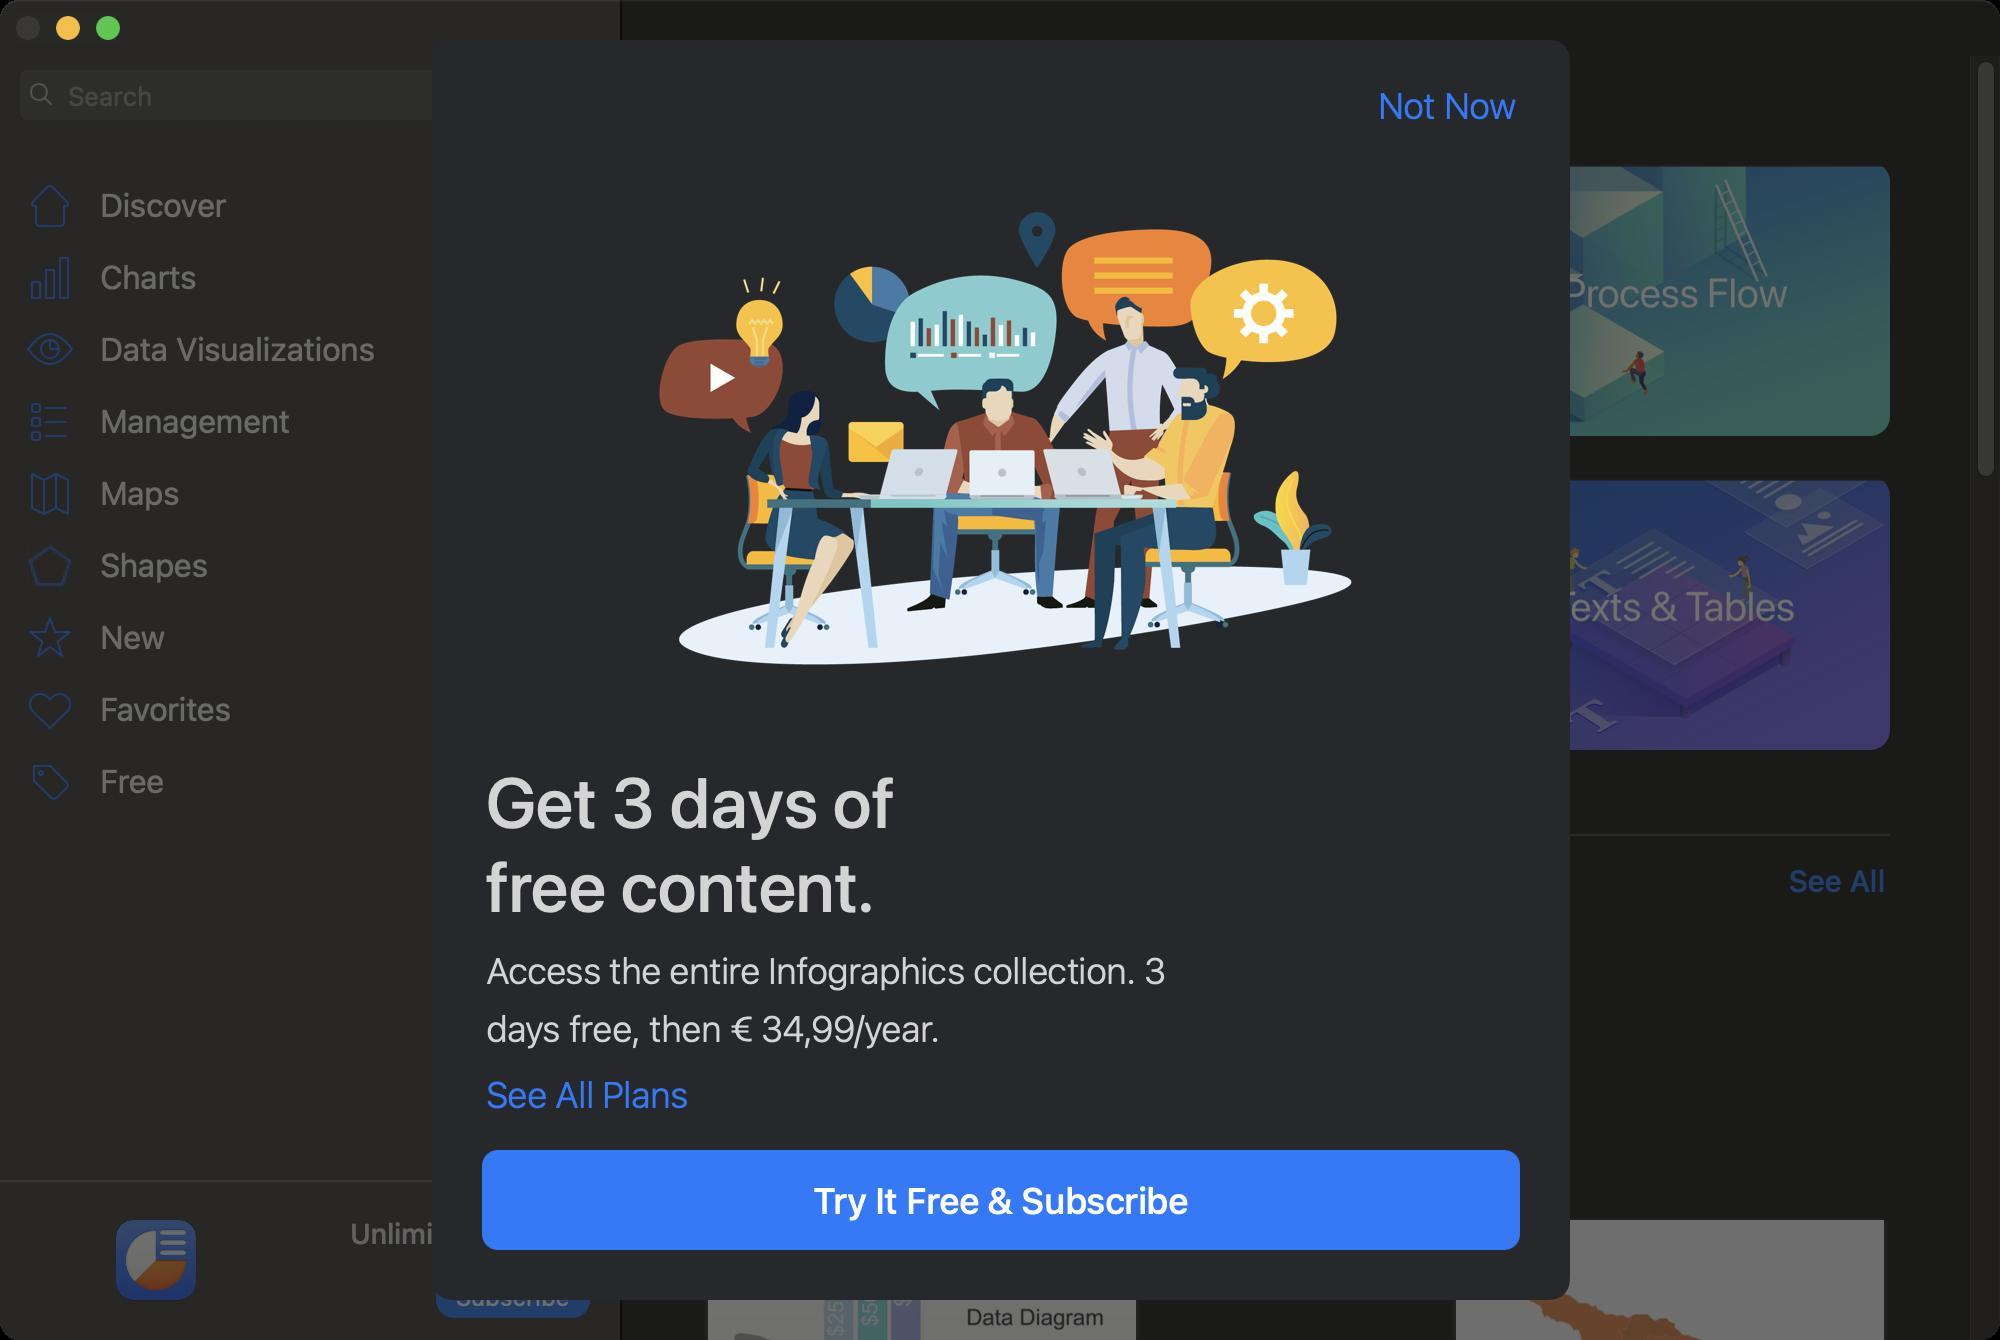
Accessibility tree:
{"name": "", "role": "AXWindow", "description": null, "role_description": "standard window", "value": null, "position": "163.00;249.00", "size": "1000;670", "children": [{"name": null, "role": "AXSplitGroup", "description": null, "role_description": "split group", "value": null, "position": "0.00;0.00", "size": "1000;670", "children": [{"name": null, "role": "AXScrollArea", "description": null, "role_description": "scroll area", "value": null, "position": "10.00;85.00", "size": "290;505", "children": [{"name": null, "role": "AXTable", "description": null, "role_description": "table", "value": null, "position": "10.00;85.00", "size": "290;505", "children": [{"name": null, "role": "AXRow", "description": null, "role_description": "table row", "value": null, "position": "10.00;85.00", "size": "290;36", "children": [{"name": null, "role": "AXCell", "description": null, "role_description": "cell", "value": null, "position": "10.00;85.00", "size": "290;36", "children": [{"name": null, "role": "AXImage", "description": "Discover", "role_description": "image", "value": null, "position": "13.50;91.50", "size": "23;23", "children": []}, {"name": null, "role": "AXStaticText", "description": null, "role_description": "text", "value": "Discover", "position": "48.00;93.50", "size": "254;19", "children": []}]}]}, {"name": null, "role": "AXRow", "description": null, "role_description": "table row", "value": null, "position": "10.00;121.00", "size": "290;36", "children": [{"name": null, "role": "AXCell", "description": null, "role_description": "cell", "value": null, "position": "10.00;121.00", "size": "290;36", "children": [{"name": null, "role": "AXImage", "description": "com.graphicnode.infographicspr", "role_description": "image", "value": null, "position": "13.50;127.50", "size": "23;23", "children": []}, {"name": null, "role": "AXStaticText", "description": null, "role_description": "text", "value": "Charts", "position": "48.00;129.50", "size": "254;19", "children": []}]}]}, {"name": null, "role": "AXRow", "description": null, "role_description": "table row", "value": null, "position": "10.00;157.00", "size": "290;36", "children": [{"name": null, "role": "AXCell", "description": null, "role_description": "cell", "value": null, "position": "10.00;157.00", "size": "290;36", "children": [{"name": null, "role": "AXImage", "description": "com.graphicnode.infographicspr", "role_description": "image", "value": null, "position": "13.50;163.50", "size": "23;23", "children": []}, {"name": null, "role": "AXStaticText", "description": null, "role_description": "text", "value": "Data Visualizations", "position": "48.00;165.50", "size": "254;19", "children": []}]}]}, {"name": null, "role": "AXRow", "description": null, "role_description": "table row", "value": null, "position": "10.00;193.00", "size": "290;36", "children": [{"name": null, "role": "AXCell", "description": null, "role_description": "cell", "value": null, "position": "10.00;193.00", "size": "290;36", "children": [{"name": null, "role": "AXImage", "description": "com.graphicnode.infographicspr", "role_description": "image", "value": null, "position": "13.50;199.50", "size": "23;23", "children": []}, {"name": null, "role": "AXStaticText", "description": null, "role_description": "text", "value": "Management", "position": "48.00;201.50", "size": "254;19", "children": []}]}]}, {"name": null, "role": "AXRow", "description": null, "role_description": "table row", "value": null, "position": "10.00;229.00", "size": "290;36", "children": [{"name": null, "role": "AXCell", "description": null, "role_description": "cell", "value": null, "position": "10.00;229.00", "size": "290;36", "children": [{"name": null, "role": "AXImage", "description": "com.graphicnode.infographicspr", "role_description": "image", "value": null, "position": "13.50;235.50", "size": "23;23", "children": []}, {"name": null, "role": "AXStaticText", "description": null, "role_description": "text", "value": "Maps", "position": "48.00;237.50", "size": "254;19", "children": []}]}]}, {"name": null, "role": "AXRow", "description": null, "role_description": "table row", "value": null, "position": "10.00;265.00", "size": "290;36", "children": [{"name": null, "role": "AXCell", "description": null, "role_description": "cell", "value": null, "position": "10.00;265.00", "size": "290;36", "children": [{"name": null, "role": "AXImage", "description": "com.graphicnode.infographicspr", "role_description": "image", "value": null, "position": "13.50;271.50", "size": "23;23", "children": []}, {"name": null, "role": "AXStaticText", "description": null, "role_description": "text", "value": "Shapes", "position": "48.00;273.50", "size": "254;19", "children": []}]}]}, {"name": null, "role": "AXRow", "description": null, "role_description": "table row", "value": null, "position": "10.00;301.00", "size": "290;36", "children": [{"name": null, "role": "AXCell", "description": null, "role_description": "cell", "value": null, "position": "10.00;301.00", "size": "290;36", "children": [{"name": null, "role": "AXImage", "description": "New", "role_description": "image", "value": null, "position": "13.50;307.50", "size": "23;23", "children": []}, {"name": null, "role": "AXStaticText", "description": null, "role_description": "text", "value": "New", "position": "48.00;309.50", "size": "254;19", "children": []}]}]}, {"name": null, "role": "AXRow", "description": null, "role_description": "table row", "value": null, "position": "10.00;337.00", "size": "290;36", "children": [{"name": null, "role": "AXCell", "description": null, "role_description": "cell", "value": null, "position": "10.00;337.00", "size": "290;36", "children": [{"name": null, "role": "AXImage", "description": "Favorites", "role_description": "image", "value": null, "position": "13.50;343.50", "size": "23;23", "children": []}, {"name": null, "role": "AXStaticText", "description": null, "role_description": "text", "value": "Favorites", "position": "48.00;345.50", "size": "254;19", "children": []}]}]}, {"name": null, "role": "AXRow", "description": null, "role_description": "table row", "value": null, "position": "10.00;373.00", "size": "290;36", "children": [{"name": null, "role": "AXCell", "description": null, "role_description": "cell", "value": null, "position": "10.00;373.00", "size": "290;36", "children": [{"name": null, "role": "AXImage", "description": "Free", "role_description": "image", "value": null, "position": "13.50;379.50", "size": "23;23", "children": []}, {"name": null, "role": "AXStaticText", "description": null, "role_description": "text", "value": "Free", "position": "48.00;381.50", "size": "254;19", "children": []}]}]}, {"name": null, "role": "AXColumn", "description": null, "role_description": "column", "value": null, "position": "10.00;85.00", "size": "290;505", "children": []}]}]}, {"name": null, "role": "AXTextField", "description": null, "role_description": "text field", "value": null, "position": "32.00;39.00", "size": "268;17", "children": []}, {"name": null, "role": "AXUnknown", "description": "Subscribe", "role_description": "unknown", "value": null, "position": "218.00;637.00", "size": "77;22", "children": [{"name": null, "role": "AXImage", "description": "BuyButtonBlue", "role_description": "image", "value": null, "position": "218.00;637.00", "size": "77;22", "children": []}, {"name": null, "role": "AXStaticText", "description": null, "role_description": "text", "value": "Subscribe", "position": "226.00;640.00", "size": "61;16", "children": []}]}, {"name": null, "role": "AXStaticText", "description": null, "role_description": "text", "value": "Unlimited Access", "position": "173.00;607.00", "size": "124;25", "children": []}, {"name": null, "role": "AXImage", "description": "", "role_description": "image", "value": null, "position": "25.00;605.00", "size": "105;50", "children": []}, {"name": null, "role": "AXSplitter", "description": null, "role_description": "splitter", "value": 310.0, "position": "310.00;28.00", "size": "1;642", "children": []}, {"name": null, "role": "AXScrollArea", "description": null, "role_description": "scroll area", "value": null, "position": "311.00;28.00", "size": "689;642", "children": [{"name": null, "role": "AXList", "description": null, "role_description": "collection", "value": null, "position": "311.00;28.00", "size": "674;2013", "children": [{"name": null, "role": "AXList", "description": null, "role_description": "section", "value": null, "position": "311.00;28.00", "size": "674;347", "children": [{"name": null, "role": "AXStaticText", "description": null, "role_description": "text", "value": null, "position": "311.00;28.00", "size": "674;53", "children": []}, {"name": null, "role": "AXGroup", "description": null, "role_description": "group", "value": null, "position": "351.00;81.00", "size": "220;137", "children": [{"name": null, "role": "AXImage", "description": "", "role_description": "image", "value": null, "position": "351.00;-606.00", "size": "220;824", "children": []}]}, {"name": null, "role": "AXGroup", "description": null, "role_description": "group", "value": null, "position": "725.00;81.00", "size": "220;137", "children": [{"name": null, "role": "AXImage", "description": "", "role_description": "image", "value": null, "position": "725.00;-606.00", "size": "220;824", "children": []}]}, {"name": null, "role": "AXGroup", "description": null, "role_description": "group", "value": null, "position": "351.00;238.00", "size": "220;137", "children": [{"name": null, "role": "AXImage", "description": "", "role_description": "image", "value": null, "position": "351.00;-449.00", "size": "220;824", "children": []}]}, {"name": null, "role": "AXGroup", "description": null, "role_description": "group", "value": null, "position": "725.00;238.00", "size": "220;137", "children": [{"name": null, "role": "AXImage", "description": "", "role_description": "image", "value": null, "position": "725.00;-449.00", "size": "220;824", "children": []}]}]}, {"name": null, "role": "AXList", "description": "Popular", "role_description": "section", "value": null, "position": "311.00;415.00", "size": "674;773", "children": [{"name": null, "role": "AXGroup", "description": null, "role_description": "group", "value": null, "position": "311.00;415.00", "size": "674;53", "children": [{"name": null, "role": "AXStaticText", "description": null, "role_description": "text", "value": "Popular", "position": "351.00;423.00", "size": "634;35", "children": []}, {"name": "See_All", "role": "AXButton", "description": null, "role_description": "button", "value": null, "position": "892.00;431.00", "size": "53;19", "children": []}]}, {"name": null, "role": "AXGroup", "description": null, "role_description": "group", "value": null, "position": "351.00;468.00", "size": "220;350", "children": [{"name": null, "role": "AXUnknown", "description": "Get", "role_description": "unknown", "value": null, "position": "440.50;796.00", "size": "41;22", "children": [{"name": null, "role": "AXImage", "description": "BuyButtonBlue", "role_description": "image", "value": null, "position": "440.50;796.00", "size": "41;22", "children": []}, {"name": null, "role": "AXStaticText", "description": null, "role_description": "text", "value": "Get", "position": "449.00;799.00", "size": "24;16", "children": []}]}, {"name": null, "role": "AXStaticText", "description": null, "role_description": "text", "value": " Bar Chart 7", "position": "424.50;774.00", "size": "73;16", "children": []}, {"name": null, "role": "AXImage", "description": "", "role_description": "image", "value": null, "position": "354.00;469.00", "size": "214;299", "children": []}]}, {"name": null, "role": "AXGroup", "description": null, "role_description": "group", "value": null, "position": "725.00;468.00", "size": "220;350", "children": [{"name": null, "role": "AXUnknown", "description": "Get", "role_description": "unknown", "value": null, "position": "814.50;796.00", "size": "41;22", "children": [{"name": null, "role": "AXImage", "description": "BuyButtonBlue", "role_description": "image", "value": null, "position": "814.50;796.00", "size": "41;22", "children": []}, {"name": null, "role": "AXStaticText", "description": null, "role_description": "text", "value": "Get", "position": "823.00;799.00", "size": "24;16", "children": []}]}, {"name": null, "role": "AXStaticText", "description": null, "role_description": "text", "value": " Georgia", "position": "808.50;774.00", "size": "53;16", "children": []}, {"name": null, "role": "AXImage", "description": "", "role_description": "image", "value": null, "position": "728.00;469.00", "size": "214;299", "children": []}]}, {"name": null, "role": "AXGroup", "description": null, "role_description": "group", "value": null, "position": "351.00;838.00", "size": "220;350", "children": [{"name": null, "role": "AXUnknown", "description": "Get", "role_description": "unknown", "value": null, "position": "-163.00;850.00", "size": "46;18", "children": [{"name": null, "role": "AXImage", "description": "BuyButtonBlue", "role_description": "image", "value": null, "position": "-163.00;868.00", "size": "0;0", "children": []}, {"name": null, "role": "AXStaticText", "description": null, "role_description": "text", "value": "Get", "position": "-163.00;858.00", "size": "10;10", "children": []}]}, {"name": null, "role": "AXStaticText", "description": null, "role_description": "text", "value": " Line Shape 9", "position": "-163.00;868.00", "size": "0;0", "children": []}, {"name": null, "role": "AXImage", "description": "thumbnailPlaceholder", "role_description": "image", "value": null, "position": "-163.00;868.00", "size": "0;0", "children": []}]}, {"name": null, "role": "AXGroup", "description": null, "role_description": "group", "value": null, "position": "725.00;838.00", "size": "220;350", "children": [{"name": null, "role": "AXUnknown", "description": "Get", "role_description": "unknown", "value": null, "position": "-163.00;850.00", "size": "46;18", "children": [{"name": null, "role": "AXImage", "description": "BuyButtonBlue", "role_description": "image", "value": null, "position": "-163.00;868.00", "size": "0;0", "children": []}, {"name": null, "role": "AXStaticText", "description": null, "role_description": "text", "value": "Get", "position": "-163.00;858.00", "size": "10;10", "children": []}]}, {"name": null, "role": "AXStaticText", "description": null, "role_description": "text", "value": " Togo", "position": "-163.00;868.00", "size": "0;0", "children": []}, {"name": null, "role": "AXImage", "description": "thumbnailPlaceholder", "role_description": "image", "value": null, "position": "-163.00;868.00", "size": "0;0", "children": []}]}]}, {"name": null, "role": "AXList", "description": "Free", "role_description": "section", "value": null, "position": "311.00;1228.00", "size": "674;773", "children": [{"name": null, "role": "AXGroup", "description": null, "role_description": "group", "value": null, "position": "311.00;1228.00", "size": "674;53", "children": [{"name": null, "role": "AXStaticText", "description": null, "role_description": "text", "value": "Free", "position": "311.00;1254.00", "size": "4;27", "children": []}, {"name": "See_All", "role": "AXButton", "description": null, "role_description": "button", "value": null, "position": "311.00;1281.00", "size": "0;0", "children": []}]}, {"name": null, "role": "AXGroup", "description": null, "role_description": "group", "value": null, "position": "351.00;1281.00", "size": "220;350", "children": [{"name": null, "role": "AXUnknown", "description": "Open", "role_description": "unknown", "value": null, "position": "-163.00;850.00", "size": "56;18", "children": [{"name": null, "role": "AXImage", "description": "BuyButtonBlue", "role_description": "image", "value": null, "position": "-163.00;868.00", "size": "0;0", "children": []}, {"name": null, "role": "AXStaticText", "description": null, "role_description": "text", "value": "Open", "position": "-163.00;858.00", "size": "10;10", "children": []}]}, {"name": null, "role": "AXStaticText", "description": null, "role_description": "text", "value": " Geometric Shape 27", "position": "-163.00;868.00", "size": "0;0", "children": []}, {"name": null, "role": "AXImage", "description": "thumbnailPlaceholder", "role_description": "image", "value": null, "position": "-163.00;868.00", "size": "0;0", "children": []}]}, {"name": null, "role": "AXGroup", "description": null, "role_description": "group", "value": null, "position": "725.00;1281.00", "size": "220;350", "children": [{"name": null, "role": "AXUnknown", "description": "Open", "role_description": "unknown", "value": null, "position": "-163.00;850.00", "size": "56;18", "children": [{"name": null, "role": "AXImage", "description": "BuyButtonBlue", "role_description": "image", "value": null, "position": "-163.00;868.00", "size": "0;0", "children": []}, {"name": null, "role": "AXStaticText", "description": null, "role_description": "text", "value": "Open", "position": "-163.00;858.00", "size": "10;10", "children": []}]}, {"name": null, "role": "AXStaticText", "description": null, "role_description": "text", "value": " Bar Chart 8", "position": "-163.00;868.00", "size": "0;0", "children": []}, {"name": null, "role": "AXImage", "description": "thumbnailPlaceholder", "role_description": "image", "value": null, "position": "-163.00;868.00", "size": "0;0", "children": []}]}, {"name": null, "role": "AXGroup", "description": null, "role_description": "group", "value": null, "position": "351.00;1651.00", "size": "220;350", "children": [{"name": null, "role": "AXUnknown", "description": "Open", "role_description": "unknown", "value": null, "position": "-163.00;850.00", "size": "56;18", "children": [{"name": null, "role": "AXImage", "description": "BuyButtonBlue", "role_description": "image", "value": null, "position": "-163.00;868.00", "size": "0;0", "children": []}, {"name": null, "role": "AXStaticText", "description": null, "role_description": "text", "value": "Open", "position": "-163.00;858.00", "size": "10;10", "children": []}]}, {"name": null, "role": "AXStaticText", "description": null, "role_description": "text", "value": " Agenda 10", "position": "-163.00;868.00", "size": "0;0", "children": []}, {"name": null, "role": "AXImage", "description": "thumbnailPlaceholder", "role_description": "image", "value": null, "position": "-163.00;868.00", "size": "0;0", "children": []}]}, {"name": null, "role": "AXGroup", "description": null, "role_description": "group", "value": null, "position": "725.00;1651.00", "size": "220;350", "children": [{"name": null, "role": "AXUnknown", "description": "Open", "role_description": "unknown", "value": null, "position": "-163.00;850.00", "size": "56;18", "children": [{"name": null, "role": "AXImage", "description": "BuyButtonBlue", "role_description": "image", "value": null, "position": "-163.00;868.00", "size": "0;0", "children": []}, {"name": null, "role": "AXStaticText", "description": null, "role_description": "text", "value": "Open", "position": "-163.00;858.00", "size": "10;10", "children": []}]}, {"name": null, "role": "AXStaticText", "description": null, "role_description": "text", "value": " Bar Chart 4", "position": "-163.00;868.00", "size": "0;0", "children": []}, {"name": null, "role": "AXImage", "description": "thumbnailPlaceholder", "role_description": "image", "value": null, "position": "-163.00;868.00", "size": "0;0", "children": []}]}]}]}, {"name": null, "role": "AXScrollBar", "description": null, "role_description": "scroll bar", "value": 0.0, "position": "985.00;28.00", "size": "15;642", "children": [{"name": null, "role": "AXValueIndicator", "description": null, "role_description": "value indicator", "value": 0.0, "position": "985.00;30.00", "size": "15;209", "children": []}, {"name": null, "role": "AXButton", "description": null, "role_description": "increment arrow button", "value": null, "position": "985.00;28.00", "size": "0;0", "children": []}, {"name": null, "role": "AXButton", "description": null, "role_description": "decrement arrow button", "value": null, "position": "985.00;28.00", "size": "0;0", "children": []}, {"name": null, "role": "AXButton", "description": null, "role_description": "increment page button", "value": null, "position": "985.00;239.50", "size": "15;430", "children": []}, {"name": null, "role": "AXButton", "description": null, "role_description": "decrement page button", "value": null, "position": "985.00;28.00", "size": "15;2", "children": []}]}]}]}, {"name": null, "role": "AXButton", "description": null, "role_description": "close button", "value": null, "position": "7.00;6.00", "size": "14;16", "children": []}, {"name": null, "role": "AXButton", "description": null, "role_description": "zoom button", "value": null, "position": "47.00;6.00", "size": "14;16", "children": [{"name": null, "role": "AXGroup", "description": null, "role_description": "group", "value": null, "position": "47.00;6.00", "size": "14;16", "children": []}]}, {"name": null, "role": "AXButton", "description": null, "role_description": "minimize button", "value": null, "position": "27.00;6.00", "size": "14;16", "children": []}, {"name": null, "role": "AXSheet", "description": null, "role_description": "sheet", "value": null, "position": "216.00;20.00", "size": "569;630", "children": [{"name": "Try_It_Free_&_Subscribe", "role": "AXButton", "description": null, "role_description": "button", "value": null, "position": "241.00;575.00", "size": "519;50", "children": []}, {"name": "See_All_Plans", "role": "AXButton", "description": null, "role_description": "button", "value": null, "position": "241.00;537.00", "size": "105;20", "children": []}, {"name": null, "role": "AXStaticText", "description": null, "role_description": "text", "value": "Access the entire Infographics collection. 3 days free, then € 34,99/year.", "position": "241.00;474.00", "size": "380;55", "children": []}, {"name": null, "role": "AXStaticText", "description": null, "role_description": "text", "value": "Get 3 days of free content.", "position": "241.00;380.00", "size": "250;84", "children": []}, {"name": null, "role": "AXImage", "description": "", "role_description": "image", "value": null, "position": "236.00;70.00", "size": "529;290", "children": []}, {"name": "Not_Now", "role": "AXButton", "description": null, "role_description": "button", "value": null, "position": "687.00;30.00", "size": "73;45", "children": []}]}]}